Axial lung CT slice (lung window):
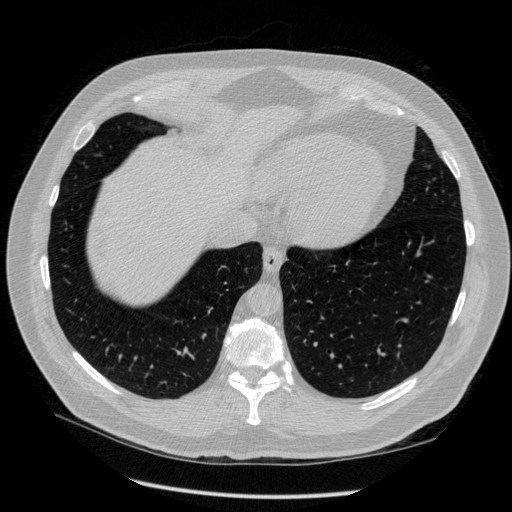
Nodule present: no